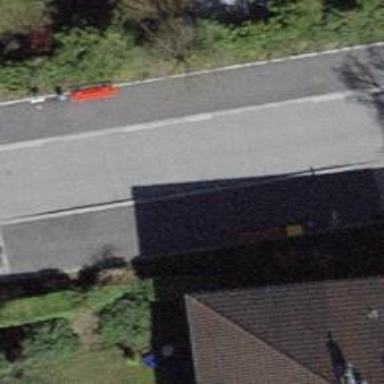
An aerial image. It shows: Bus stop with designated public transport stop position.